Aerial crown-view tile of a tropical tree (Barro Colorado Island, Panama), acquired 20241014:
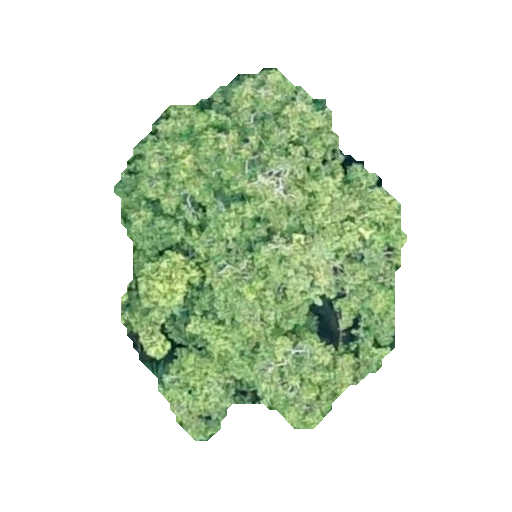
Species: Guatteria lucens
GBIF accepted scientific name: Guatteria lucens
Crown area: 119.111 m²